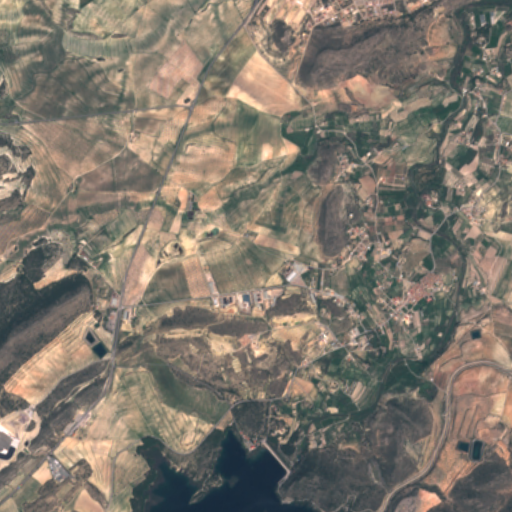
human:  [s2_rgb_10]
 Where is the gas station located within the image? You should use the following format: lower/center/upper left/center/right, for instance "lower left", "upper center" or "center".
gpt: The gas station is located in the lower left of the image.
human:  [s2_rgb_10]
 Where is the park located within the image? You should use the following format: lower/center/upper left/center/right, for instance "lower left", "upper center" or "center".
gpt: The park is located in the center right of the image.
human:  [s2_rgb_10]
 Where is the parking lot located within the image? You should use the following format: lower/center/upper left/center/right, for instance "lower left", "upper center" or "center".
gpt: The parking lot is located in the lower left of the image.
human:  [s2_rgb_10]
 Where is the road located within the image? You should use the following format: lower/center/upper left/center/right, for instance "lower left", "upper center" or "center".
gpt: There is no road in the image.